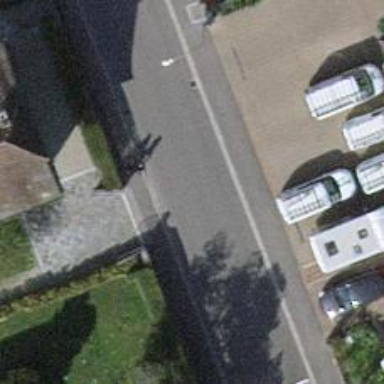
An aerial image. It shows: Residential road with asphalt surface. There is sidewalk alongside.